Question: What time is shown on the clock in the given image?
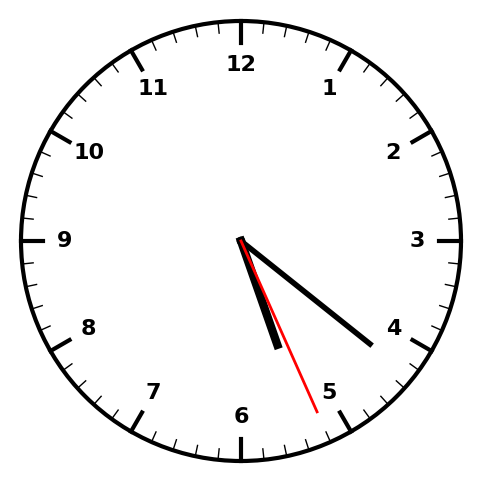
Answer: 05:21:26